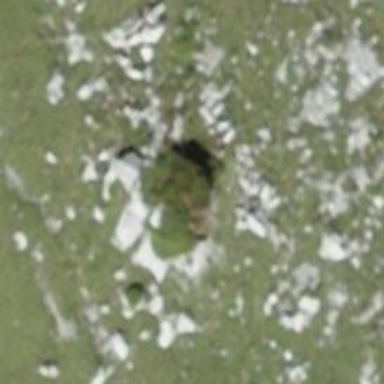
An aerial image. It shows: Natural rock formation.